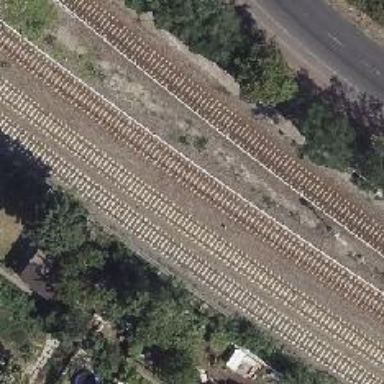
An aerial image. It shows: Railway milestone.